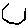
Label: hexagon